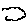
Label: cloud